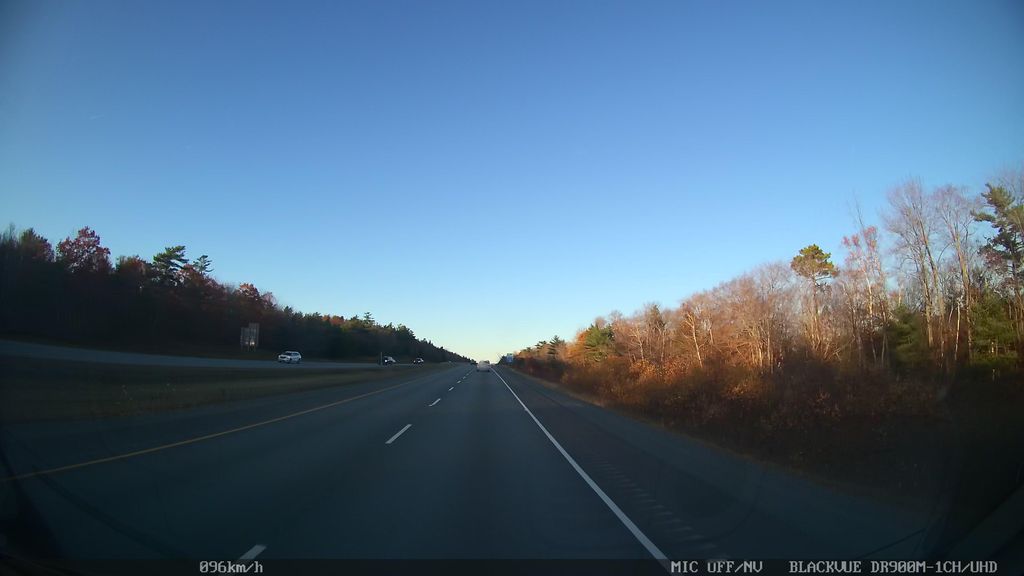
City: halifax